Question: I have a question about the Behavior of when 'SaveChanges' method is executed.
I have an entity that has an , and just realize that when if I call 'SaveChanges' (for a new insert), and it fails then my Identity Column in my DB is increased.
I used to have the Identity column value equals 7, and I was debugging my code and 'SaveChanges' method failed 5 times, because I missed to insert a required value, and when it worked out I noticed that my identity column value was now 13.

Is this a normal behavior? Is there a way to avoid increasing identity column value when Entity Framework fail to do a commit into my DB?
Appreciate any help
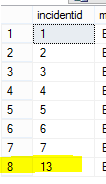
Answer: This is Sql's behaviour and not Entity Framework.You should have a look at Dbreseed command and execute it for your table if you don't want to Identity to be wasted.check this So question <URL> If I were you I wouldn't have bothered.Instead just use Bigint datatype for the identity column